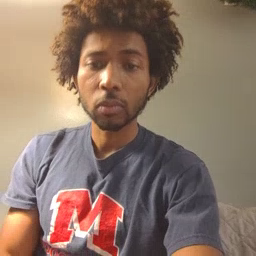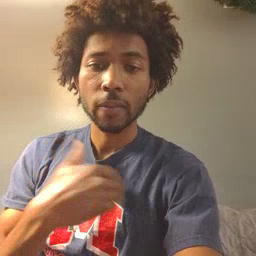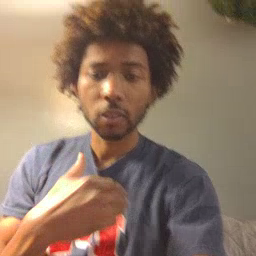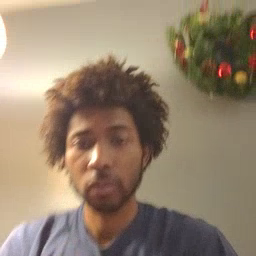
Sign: have